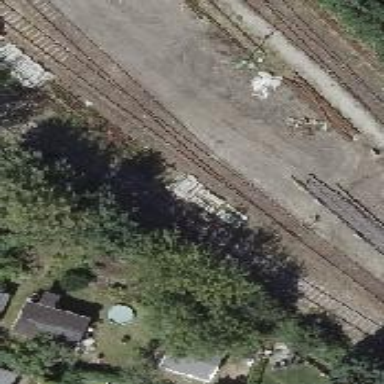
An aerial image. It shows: Railway yard in service.